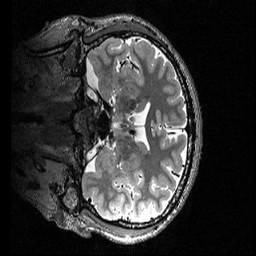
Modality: T2w
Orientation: coronal
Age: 22
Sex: male
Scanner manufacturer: siemens
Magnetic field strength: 3 T
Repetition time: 3.2 s
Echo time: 0.56 s